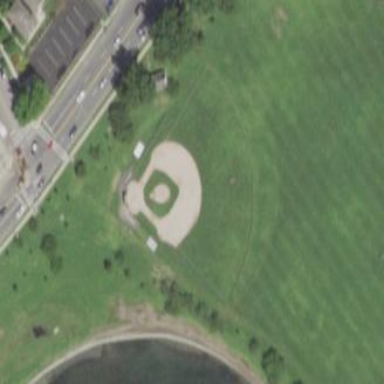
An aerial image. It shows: Baseball pitch for leisure land activities.